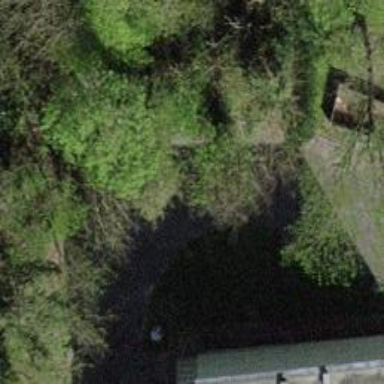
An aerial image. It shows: Paved footway bridge.